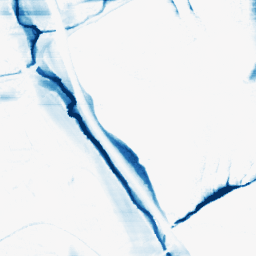
Category: morphological
Decomposition family: morphological_rect
Decomposition parameters: operation: closing
width: 50
height: 5
Upsampling method: bicubic
Upsampling parameters: scale: 8
Upsampling scale: 8